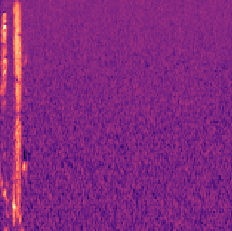
Sound class: Person sneeze